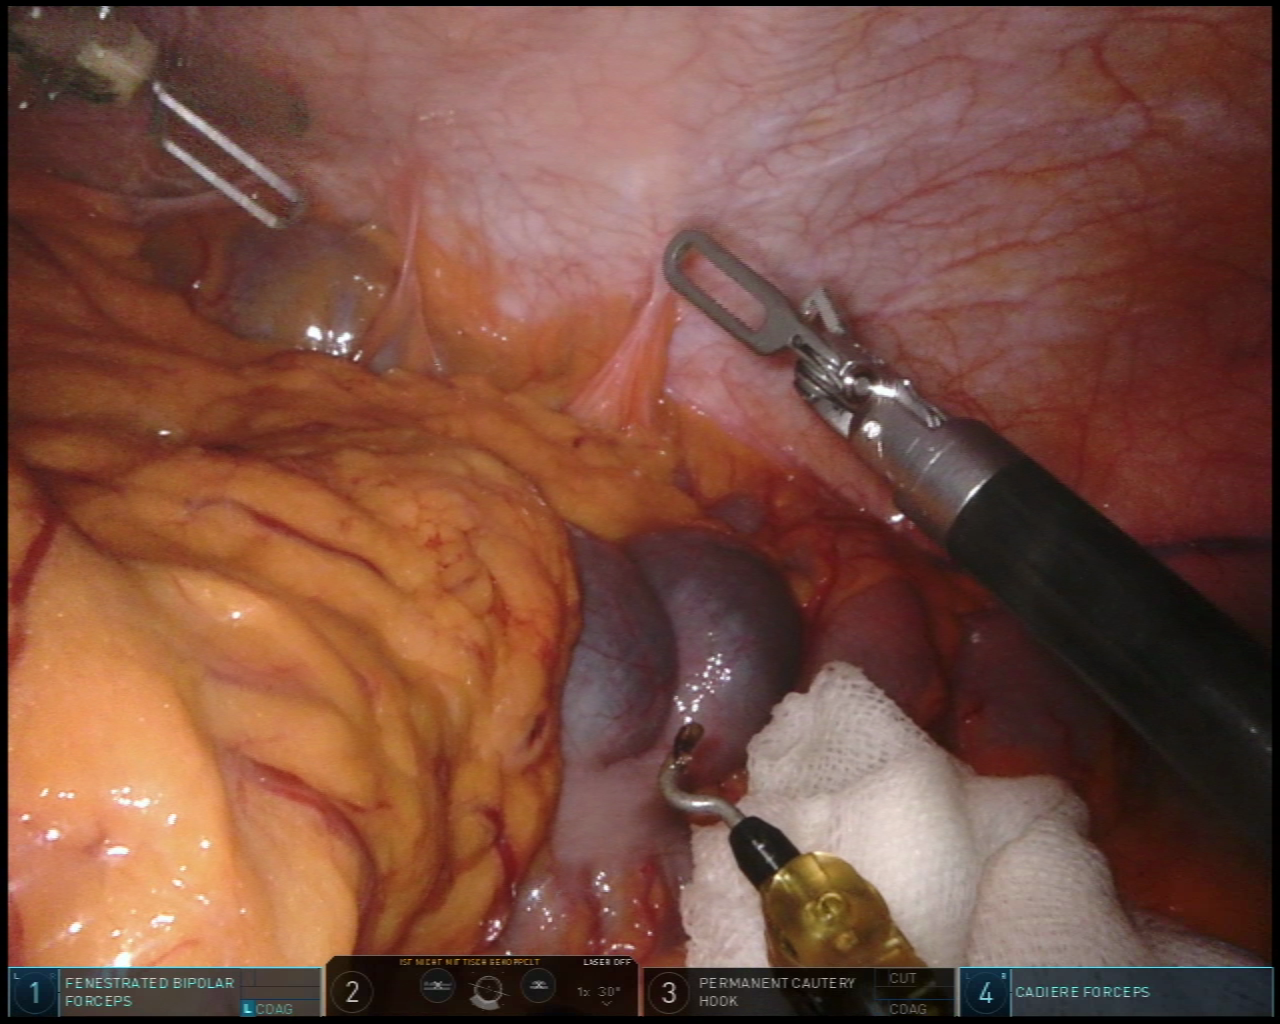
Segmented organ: colon
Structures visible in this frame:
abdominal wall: no
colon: yes
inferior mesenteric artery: no
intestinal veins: no
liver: no
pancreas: no
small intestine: yes
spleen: no
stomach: no
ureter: no
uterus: no
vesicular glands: no